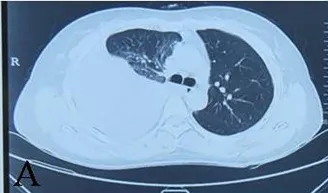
Computed tomography manifestation and pleural fluid of the patient. Right-sided pleural effusion.
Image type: radiology (ct)